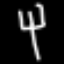
Label: fork